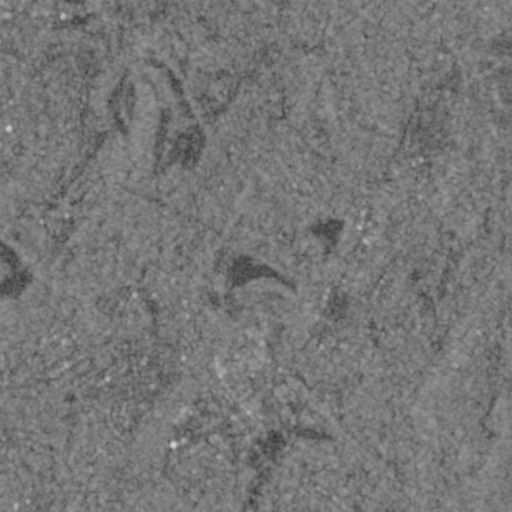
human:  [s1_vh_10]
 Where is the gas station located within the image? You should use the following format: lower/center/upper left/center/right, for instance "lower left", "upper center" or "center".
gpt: The gas station is located in the upper left of the image.
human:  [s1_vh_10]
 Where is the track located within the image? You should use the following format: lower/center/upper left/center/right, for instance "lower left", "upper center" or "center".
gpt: There is no track in the image.

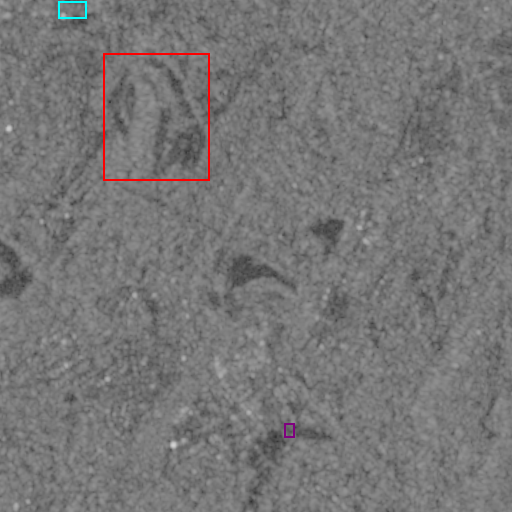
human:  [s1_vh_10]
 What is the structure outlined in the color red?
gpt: The structure outlined in red is a park.
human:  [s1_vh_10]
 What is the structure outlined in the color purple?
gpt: The structure outlined in purple is a parking lot.
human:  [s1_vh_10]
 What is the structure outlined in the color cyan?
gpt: The structure outlined in cyan is a building.
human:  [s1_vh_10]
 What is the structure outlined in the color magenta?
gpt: There is no magenta outline.